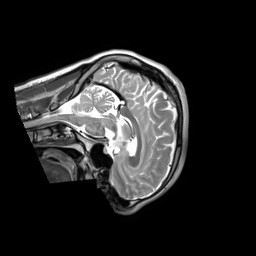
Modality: T2w
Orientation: sagittal
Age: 26
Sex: male
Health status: ill
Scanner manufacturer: siemens
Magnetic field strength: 3 T
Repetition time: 2.8 s
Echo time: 0.326 s